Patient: sex M, age 75
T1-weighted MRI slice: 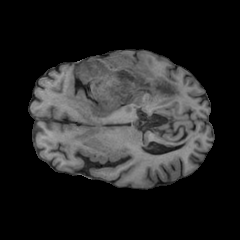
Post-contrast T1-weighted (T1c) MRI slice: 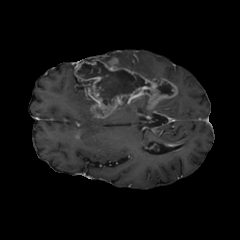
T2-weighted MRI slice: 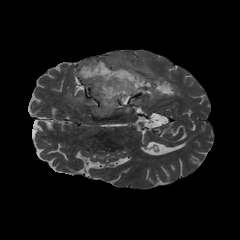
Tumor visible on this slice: yes
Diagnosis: Glioblastoma, IDH-wildtype
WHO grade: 4